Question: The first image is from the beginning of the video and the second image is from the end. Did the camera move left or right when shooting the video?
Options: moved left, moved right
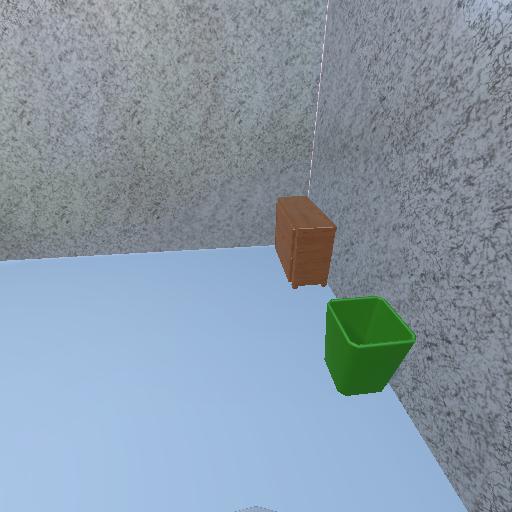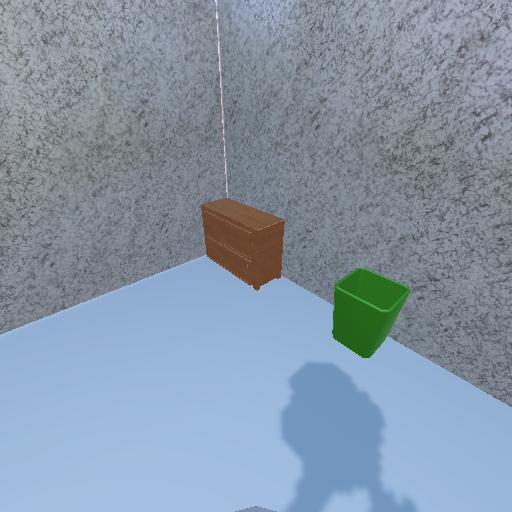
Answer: moved left